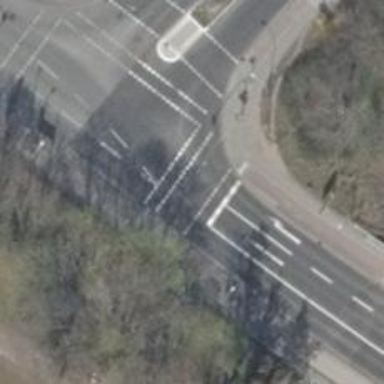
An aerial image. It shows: Crossing with traffic signals.